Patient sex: M
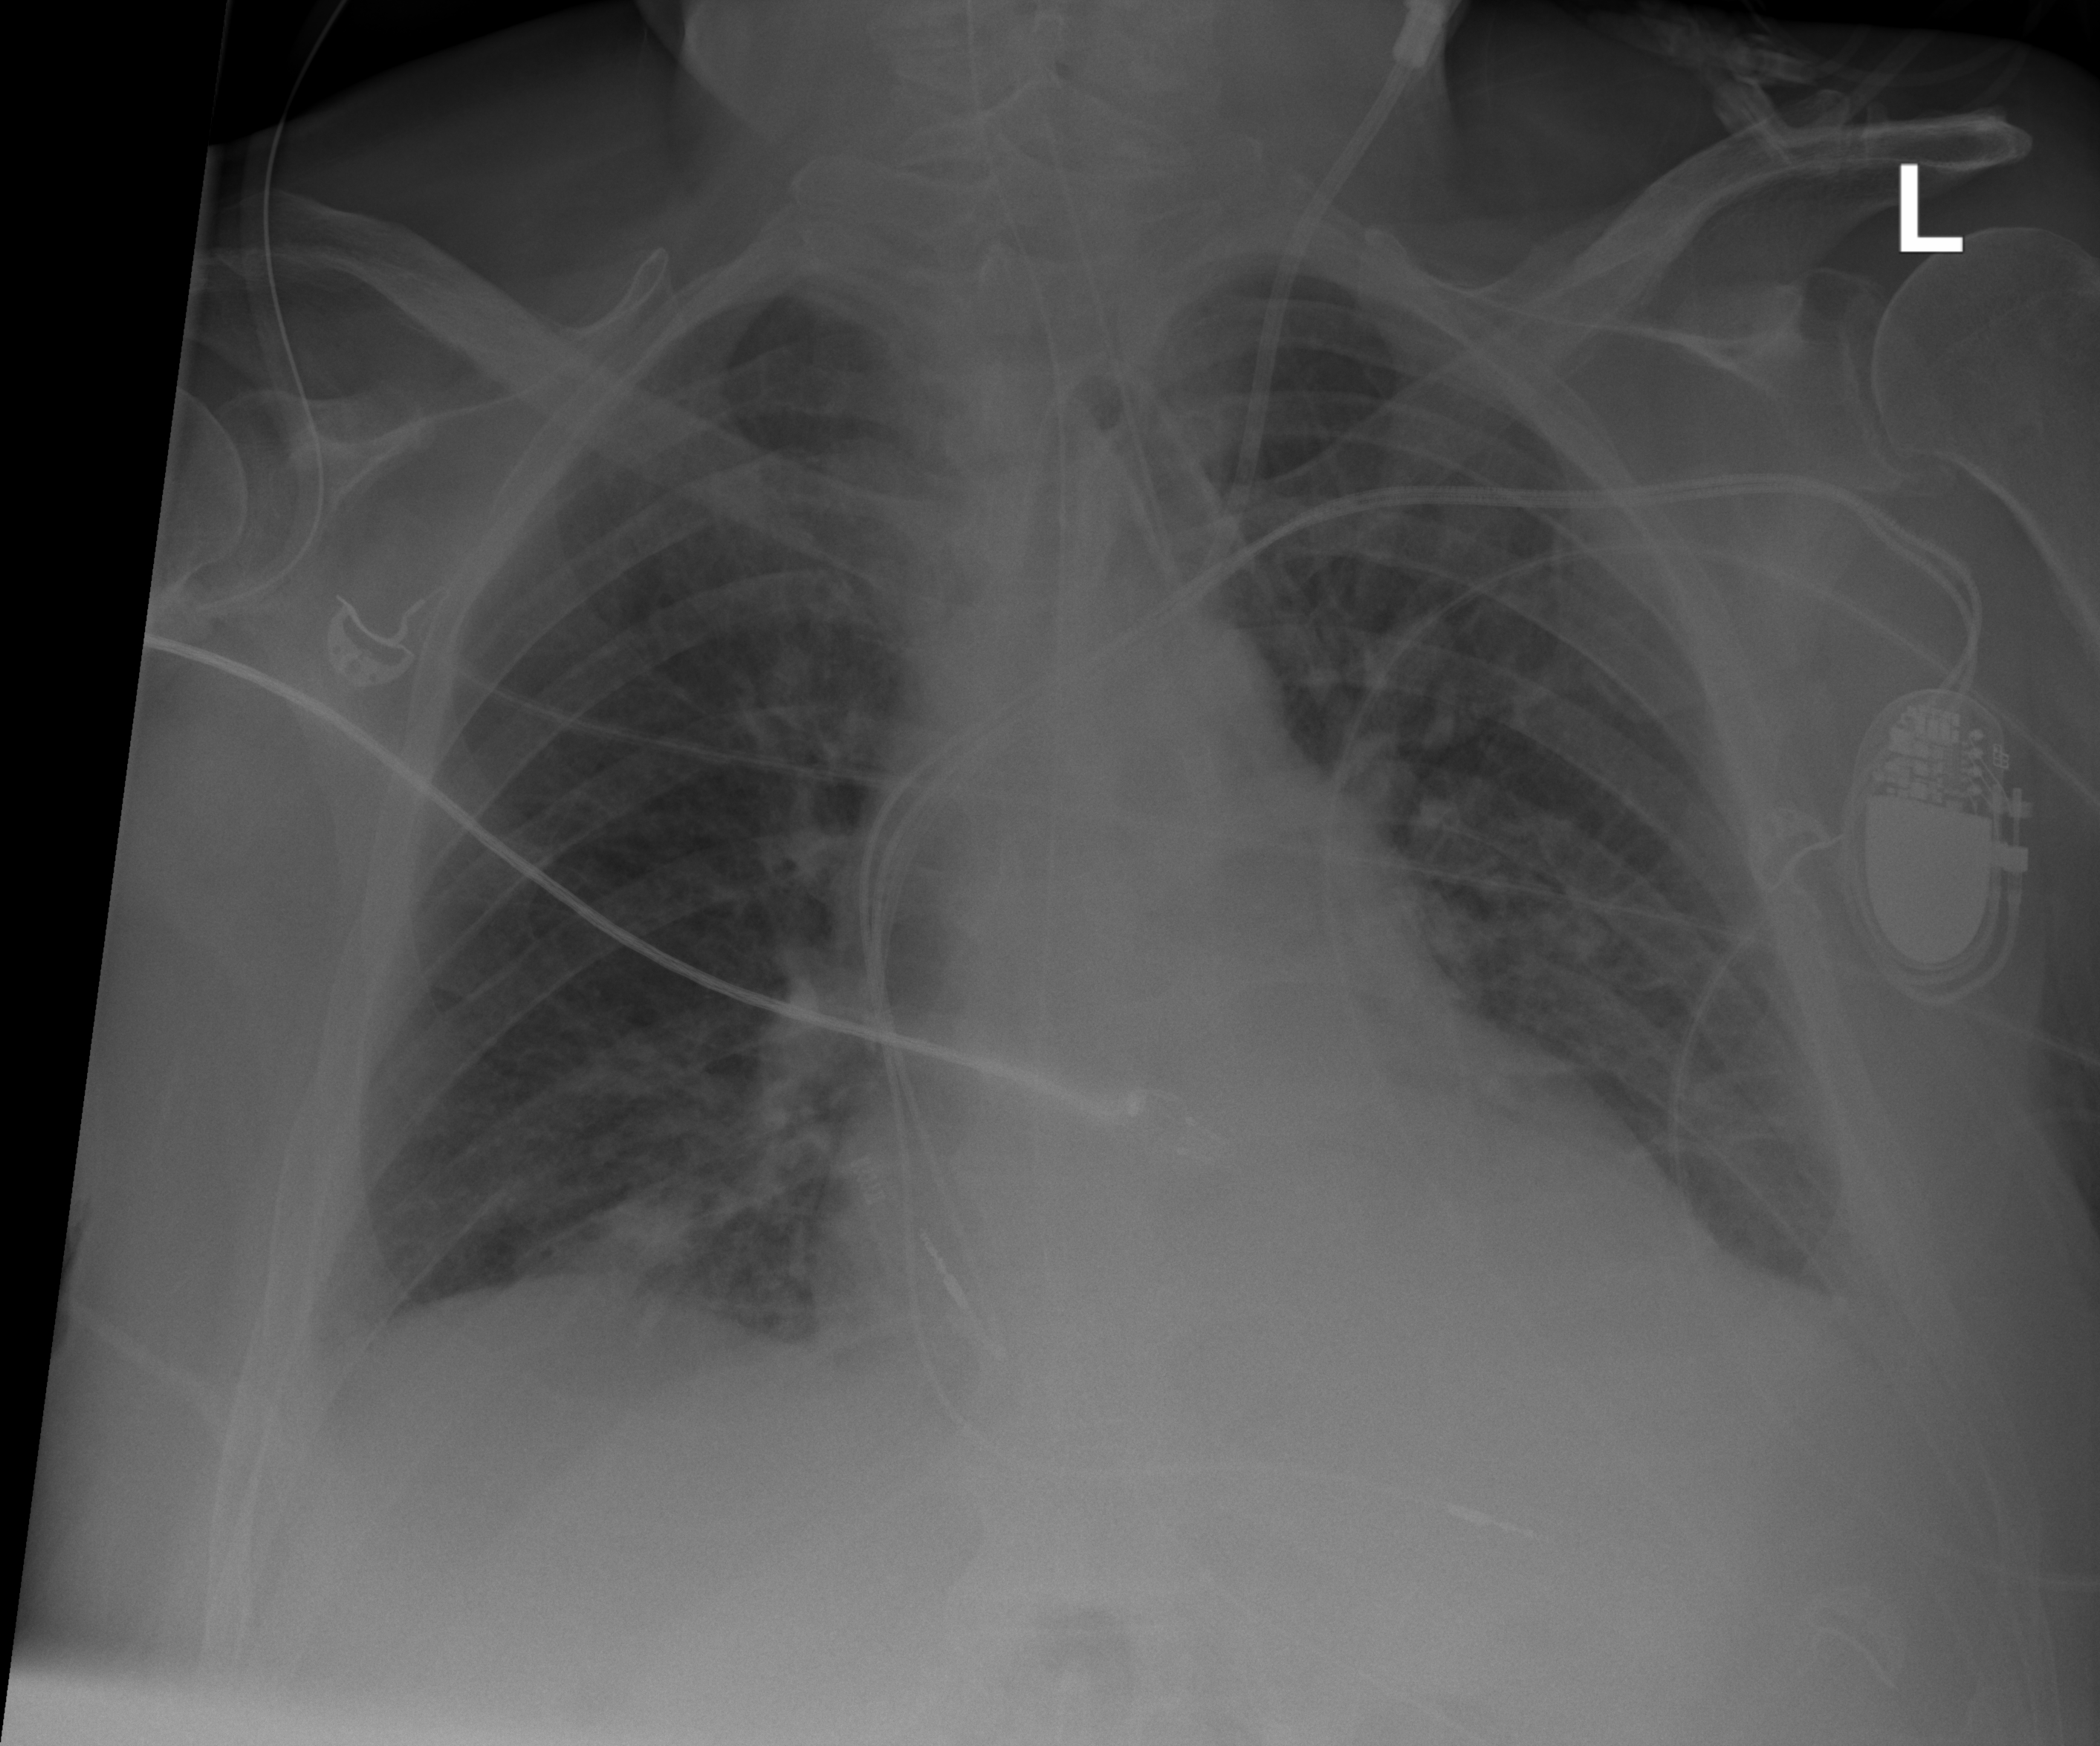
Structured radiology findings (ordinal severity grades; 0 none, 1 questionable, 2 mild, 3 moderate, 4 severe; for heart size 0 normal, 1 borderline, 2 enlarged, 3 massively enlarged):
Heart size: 2
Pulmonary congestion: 2
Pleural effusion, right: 0
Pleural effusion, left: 2
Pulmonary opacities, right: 2
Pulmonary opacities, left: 1
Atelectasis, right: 2
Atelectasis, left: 2